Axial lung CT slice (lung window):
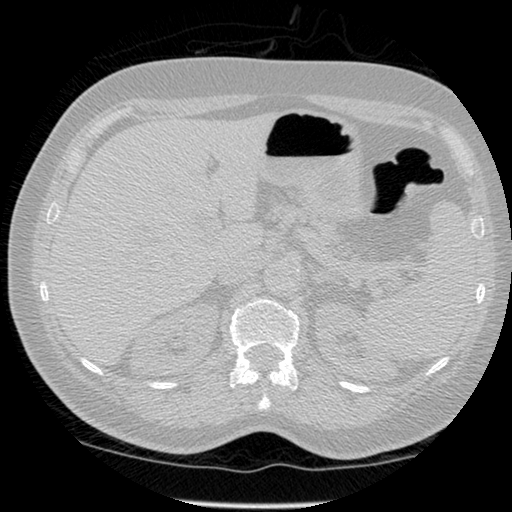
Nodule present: no